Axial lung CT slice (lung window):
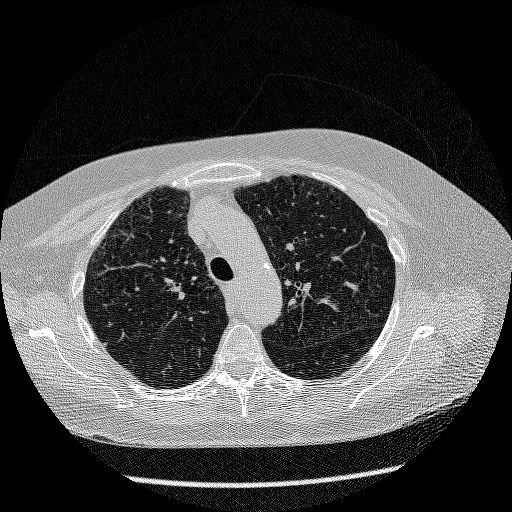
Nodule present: no